Field crop: maize
Growth stage: 2
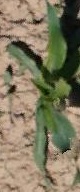
Species: maize